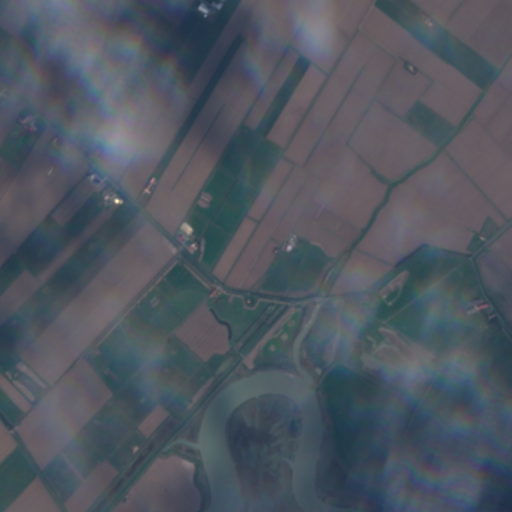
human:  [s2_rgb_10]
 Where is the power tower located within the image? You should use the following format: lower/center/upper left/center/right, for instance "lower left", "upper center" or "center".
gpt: The power tower is located in the upper right of the image.
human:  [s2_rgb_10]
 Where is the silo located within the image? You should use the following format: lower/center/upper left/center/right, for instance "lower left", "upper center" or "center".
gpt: The silo is located in the upper center of the image.
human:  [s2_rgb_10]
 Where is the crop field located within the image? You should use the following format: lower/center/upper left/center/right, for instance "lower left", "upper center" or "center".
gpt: There is no crop field in the image.